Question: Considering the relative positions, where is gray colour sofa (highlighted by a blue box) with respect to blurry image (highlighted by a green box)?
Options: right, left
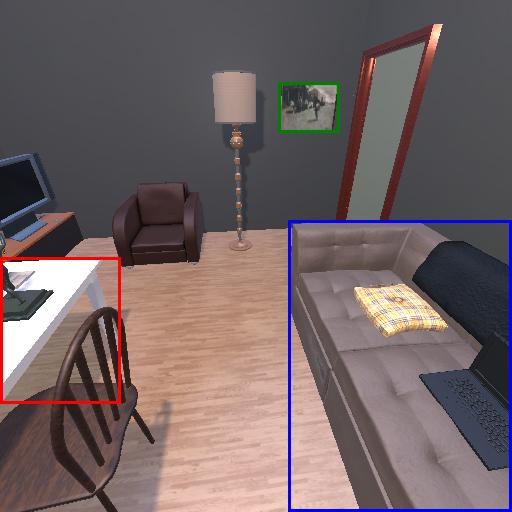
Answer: right